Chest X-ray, PA view. Patient: 34 years old, sex M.
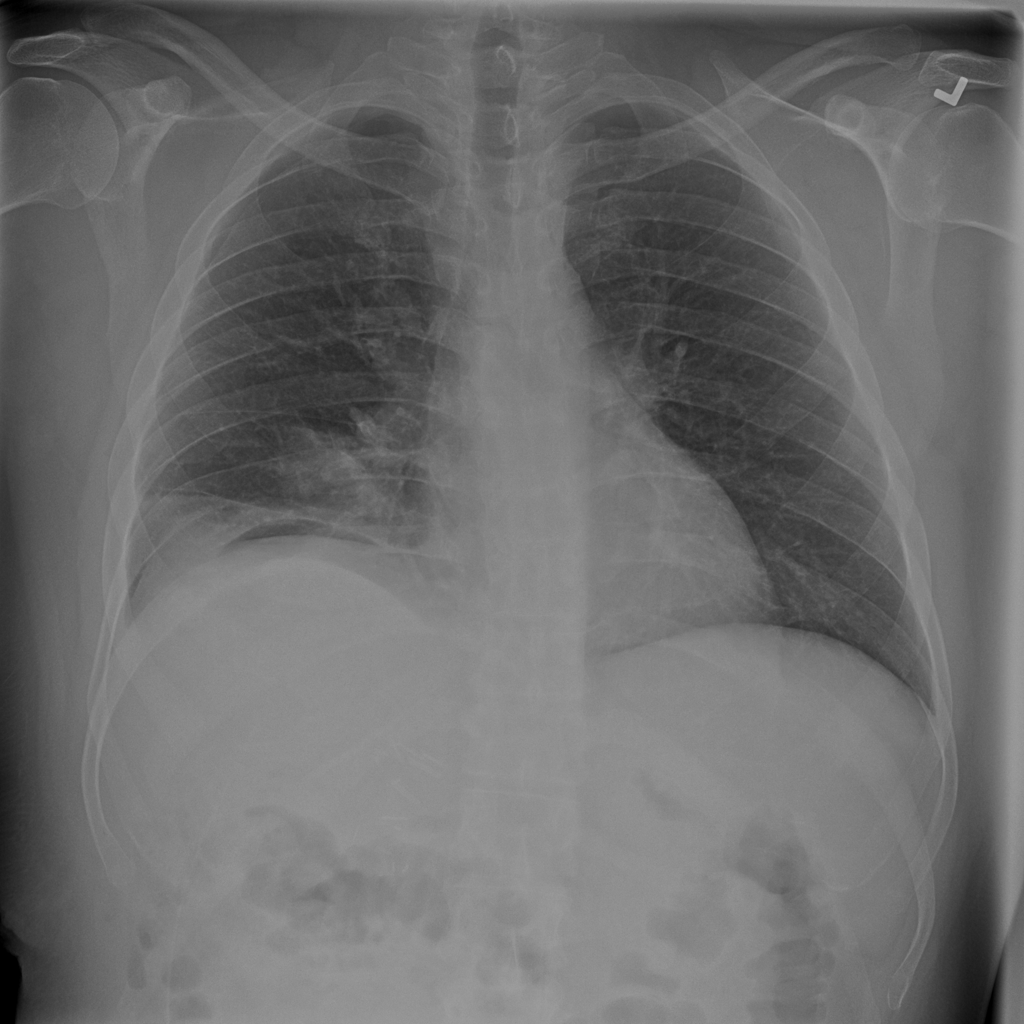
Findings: Effusion, Pneumothorax